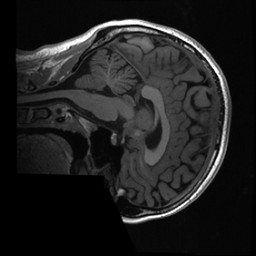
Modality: T1w
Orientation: sagittal
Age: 21
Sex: female